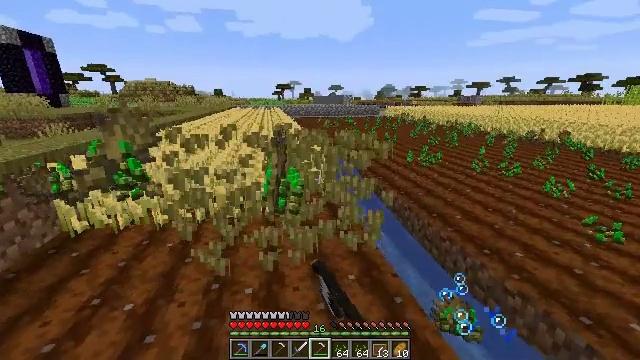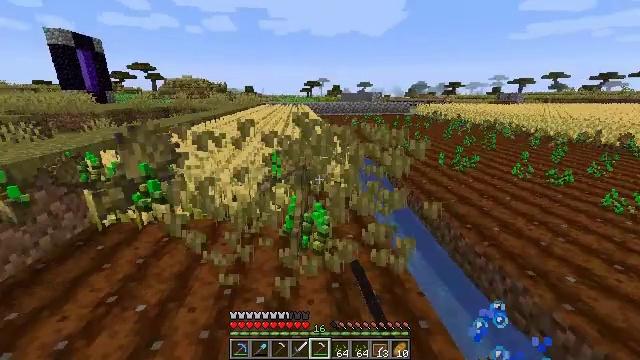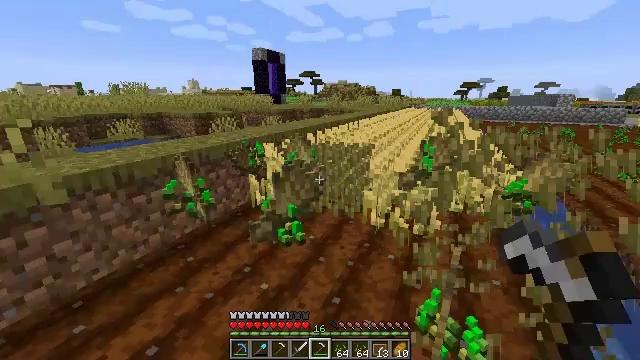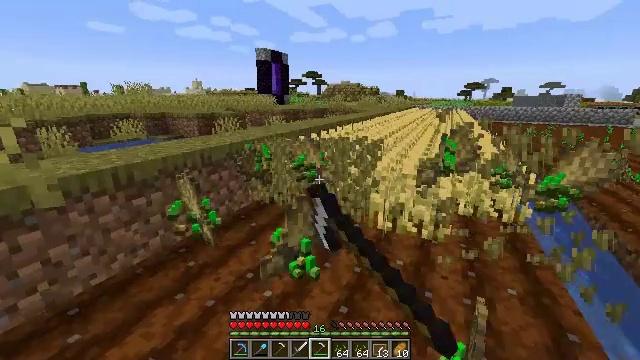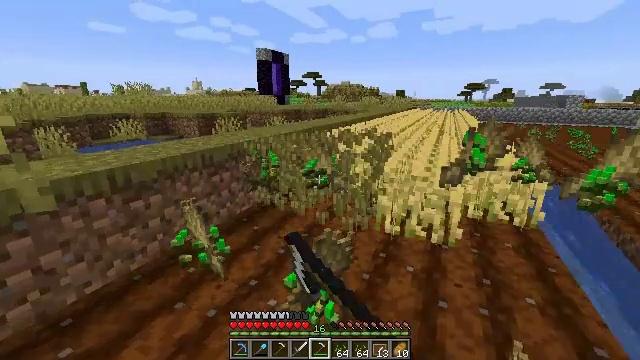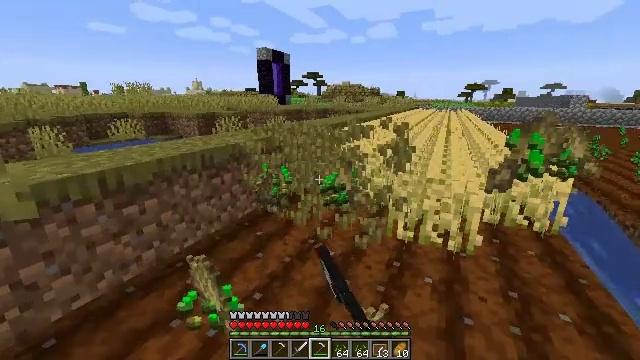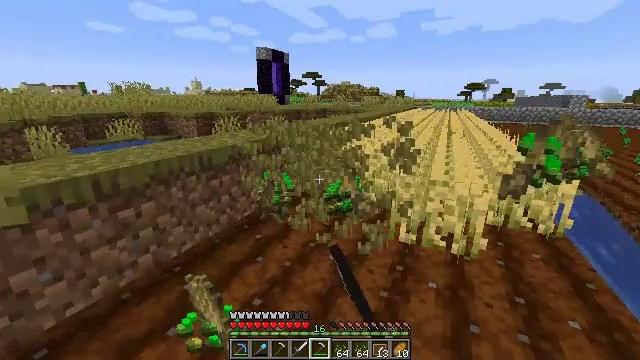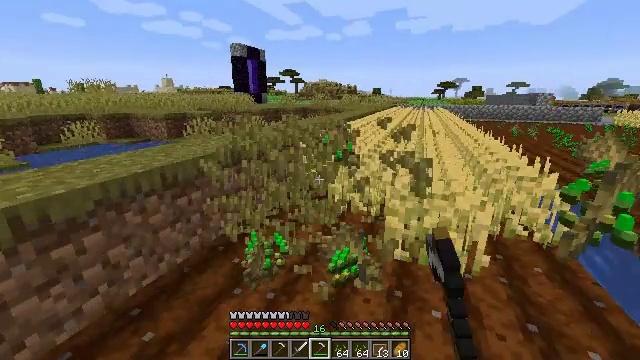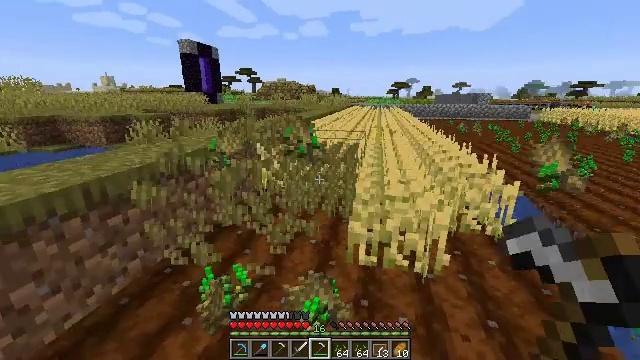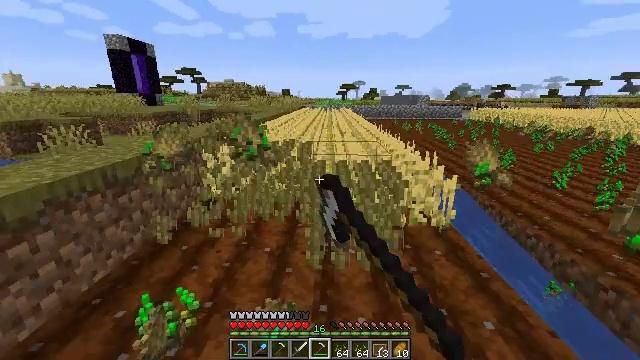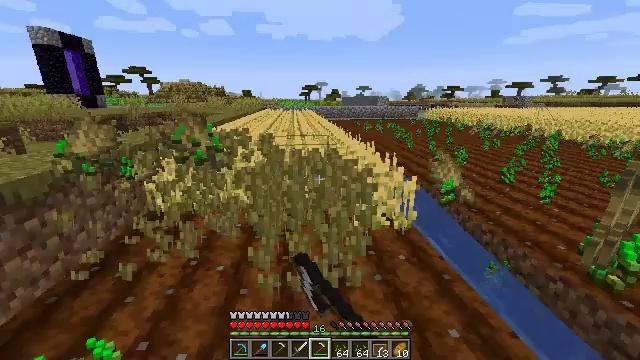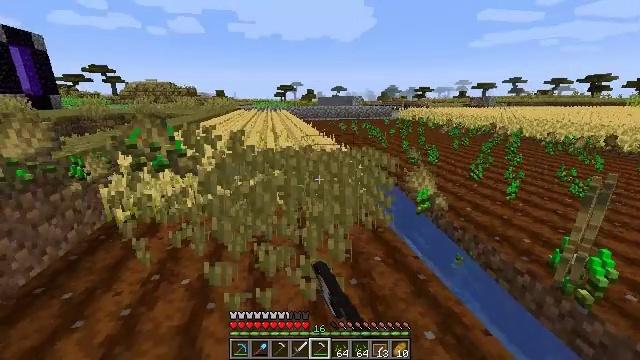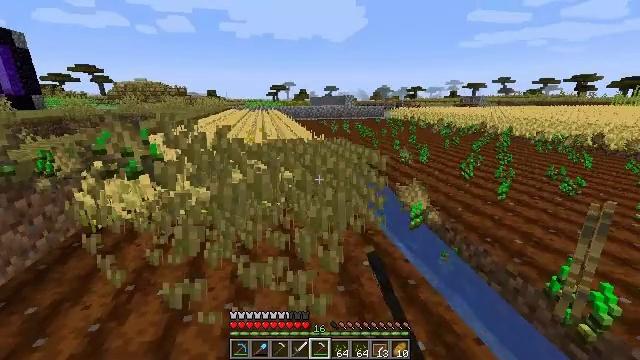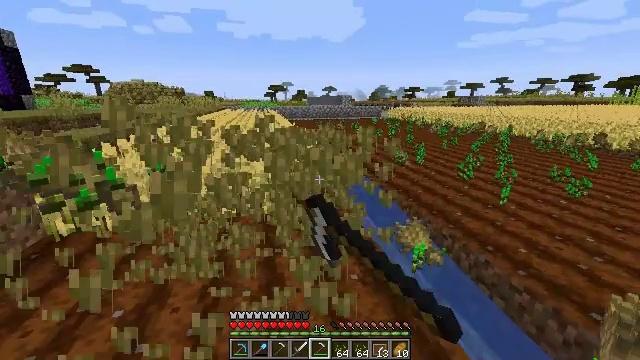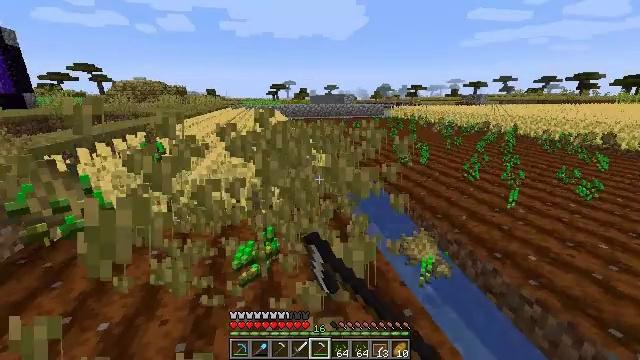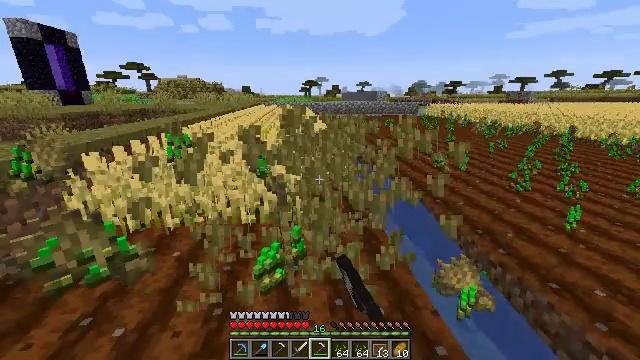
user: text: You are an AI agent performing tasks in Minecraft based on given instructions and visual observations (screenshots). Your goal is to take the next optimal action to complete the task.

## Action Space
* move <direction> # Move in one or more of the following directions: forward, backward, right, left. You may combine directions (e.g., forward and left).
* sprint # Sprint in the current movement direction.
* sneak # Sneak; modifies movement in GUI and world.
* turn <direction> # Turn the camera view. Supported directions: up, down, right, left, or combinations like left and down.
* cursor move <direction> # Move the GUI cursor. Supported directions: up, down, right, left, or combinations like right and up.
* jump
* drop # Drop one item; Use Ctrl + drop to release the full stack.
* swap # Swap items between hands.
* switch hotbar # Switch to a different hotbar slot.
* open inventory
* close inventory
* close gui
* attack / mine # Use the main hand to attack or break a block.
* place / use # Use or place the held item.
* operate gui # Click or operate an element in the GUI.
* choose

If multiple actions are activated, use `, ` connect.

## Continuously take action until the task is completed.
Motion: motion action
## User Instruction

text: Gather wheat by left-clicking on it.
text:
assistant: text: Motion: move forward, turn left, attack / mine
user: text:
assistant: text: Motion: move forward and move left, turn left, attack / mine
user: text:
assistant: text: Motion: move forward and move left, attack / mine
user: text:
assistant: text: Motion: move forward and move left, attack / mine
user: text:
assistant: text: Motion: move forward, attack / mine
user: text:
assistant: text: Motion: move forward, attack / mine
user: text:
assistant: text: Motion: move forward, turn right, attack / mine
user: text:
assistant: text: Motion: move forward and move right, turn right, attack / mine
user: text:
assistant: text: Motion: move forward and move right, turn right, attack / mine
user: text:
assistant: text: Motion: move forward and move right, turn right, attack / mine
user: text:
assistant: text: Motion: move forward and move right, turn right, attack / mine
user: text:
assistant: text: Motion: move forward and move right, turn right, attack / mine
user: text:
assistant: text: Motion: move forward, attack / mine
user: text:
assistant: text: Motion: move forward, attack / mine
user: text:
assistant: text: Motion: move forward, turn left, attack / mine
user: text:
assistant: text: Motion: move forward and move left, turn left, attack / mine
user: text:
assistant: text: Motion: move forward and move left, turn left, attack / mine
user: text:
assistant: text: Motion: move forward, turn left, attack / mine
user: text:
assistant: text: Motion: move forward, attack / mine
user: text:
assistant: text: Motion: move forward, attack / mine
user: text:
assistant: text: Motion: move forward, turn left, attack / mine
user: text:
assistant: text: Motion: move forward, attack / mine
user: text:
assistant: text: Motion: move forward and move right, turn right, attack / mine
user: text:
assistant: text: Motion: move forward and move right, turn right, attack / mine
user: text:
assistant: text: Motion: move forward and move right, turn right, attack / mine
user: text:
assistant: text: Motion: move forward and move right, turn right, attack / mine
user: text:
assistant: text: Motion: move forward and move right, turn right, attack / mine
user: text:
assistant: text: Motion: move forward and move right, turn right, attack / mine
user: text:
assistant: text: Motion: move forward, attack / mine
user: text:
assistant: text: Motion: move forward, attack / mine